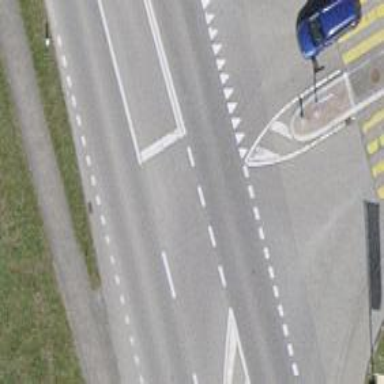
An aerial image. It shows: Secondary road with asphalt surface.